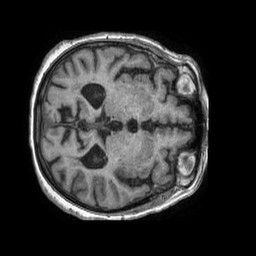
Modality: T1w
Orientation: axial
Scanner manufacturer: philips
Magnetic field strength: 1.5 T
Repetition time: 0.007601 s
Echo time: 0.003452 s